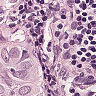
Metastatic tissue present: yes